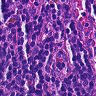
Metastatic tissue present: no